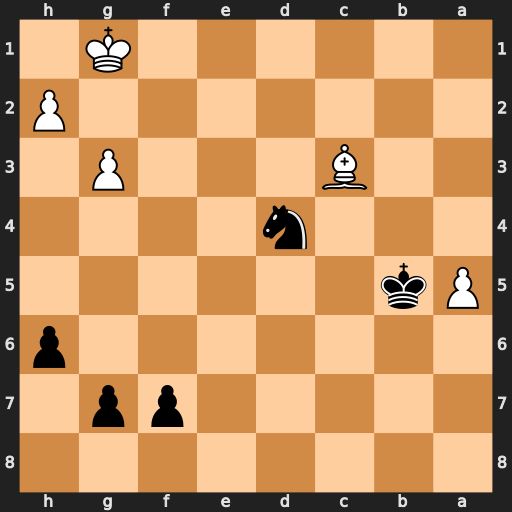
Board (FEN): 8/5pp1/7p/Pk6/3n4/2B3P1/7P/6K1
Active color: b
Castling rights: -
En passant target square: -
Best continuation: Ne2+ Kf2 Nxc3